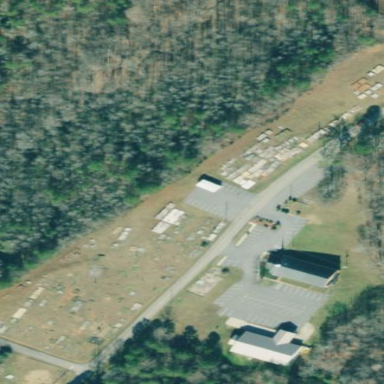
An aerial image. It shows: Cemetery.